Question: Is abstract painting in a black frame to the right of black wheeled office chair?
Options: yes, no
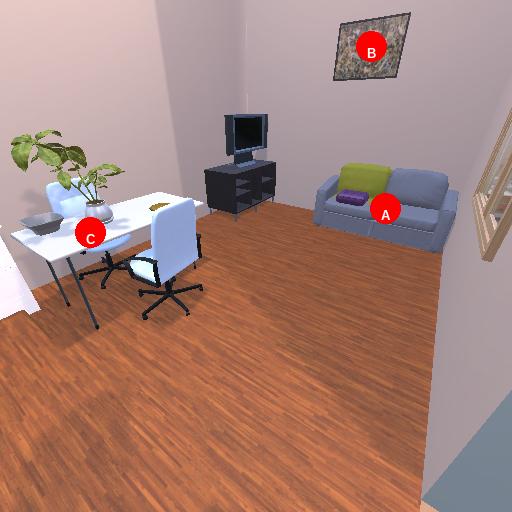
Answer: yes